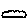
Label: cloud